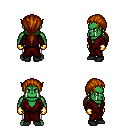
a pixel art fantasy rpg character, male body template, orc, green skin, red robe, white pants, brunette ponytail hairstyle, gold gloves, black shoes, four views (front, back, left, right), 2x2 character sprite sheet, small pixel art, hard edges, no anti-aliasing